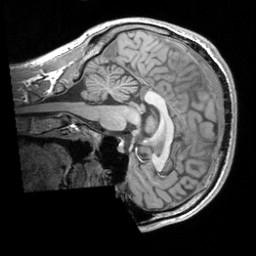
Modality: T1w
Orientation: sagittal
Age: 30
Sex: male
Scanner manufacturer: siemens
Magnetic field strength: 3 T
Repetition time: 1.9 s
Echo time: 0.00252 s